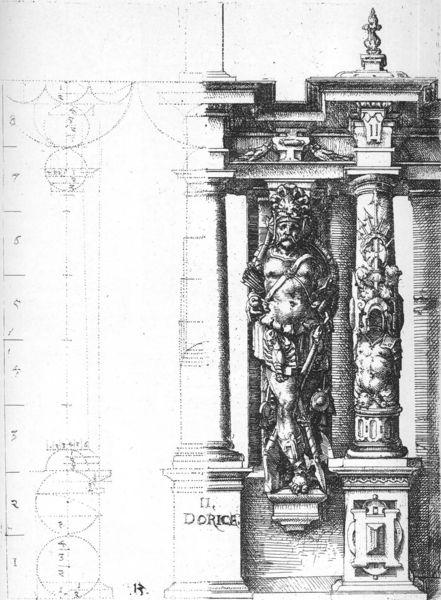
Titel: Architectura (Nürnberg 1598)
Künstler: Wendel Dietterlin
Schlagwörter: mann, schwarz, skizze, säule, säulen, weiss, zeichnung, architektur, band, sockel, figur, krone, skulptur, statue, schrift, ansicht, fassade, figuren, inschrift, ornamente, nabel, druck, schnitt, schraffur, schwarzweiß, schwert, entwurf, kapitell, plan, säulenfigur, basis, dorisch, details, maßstab, bauzeichnung, vergleich, schwary, propotionen, durchmesser, frontsicht, verleich, oenament, dorice